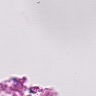
Metastatic tissue present: no